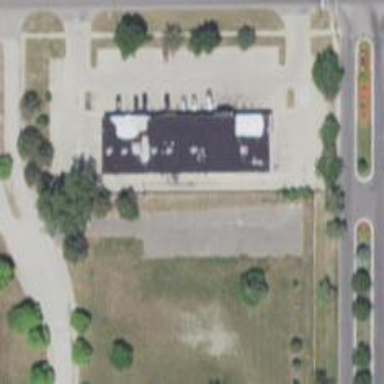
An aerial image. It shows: Convenience shop.